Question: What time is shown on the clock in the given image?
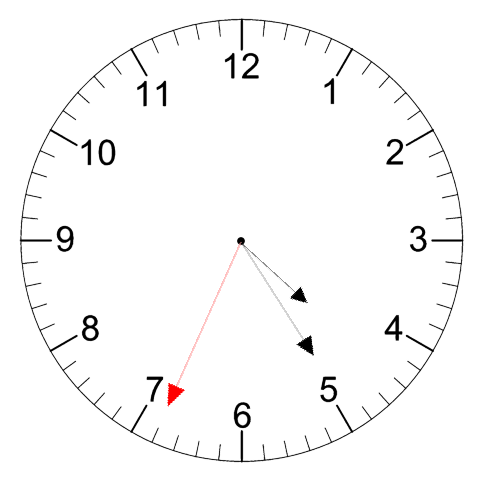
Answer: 04:24:34